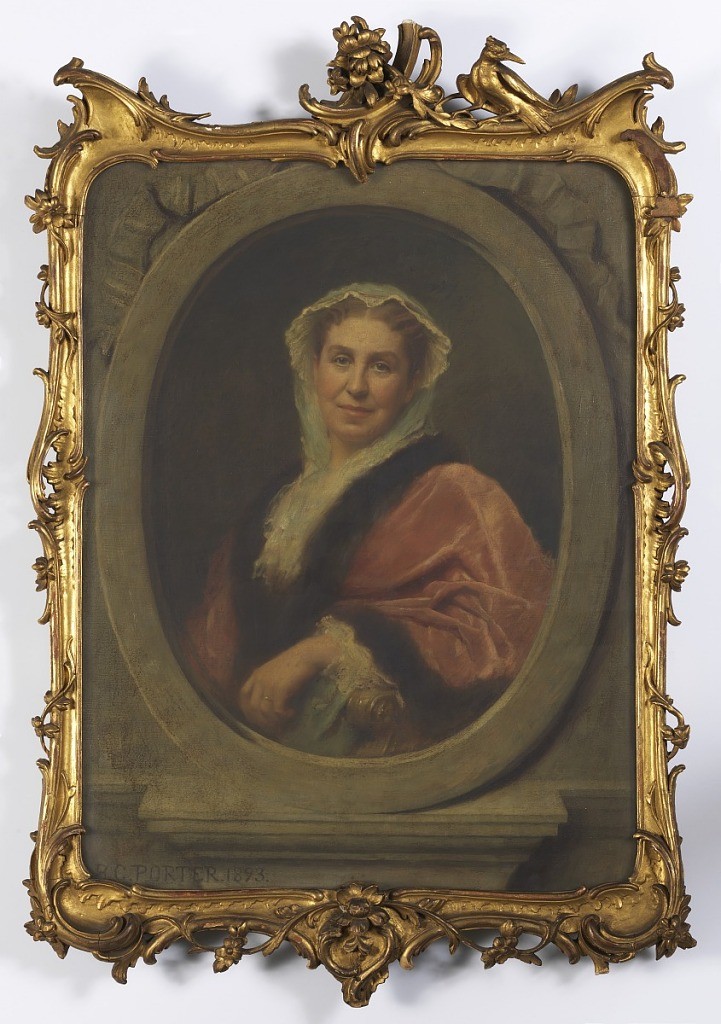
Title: Portrait of Sarah Amelia Cooper
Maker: B. C. Porter, American, 1845–1908
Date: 1893
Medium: Oil on canvas
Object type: Painting
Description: Portrait bust of a woman in a white bonnet, wearing a pink fur-lined robe with white ruffles, in oval trompe l'oeil frame.